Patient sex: F
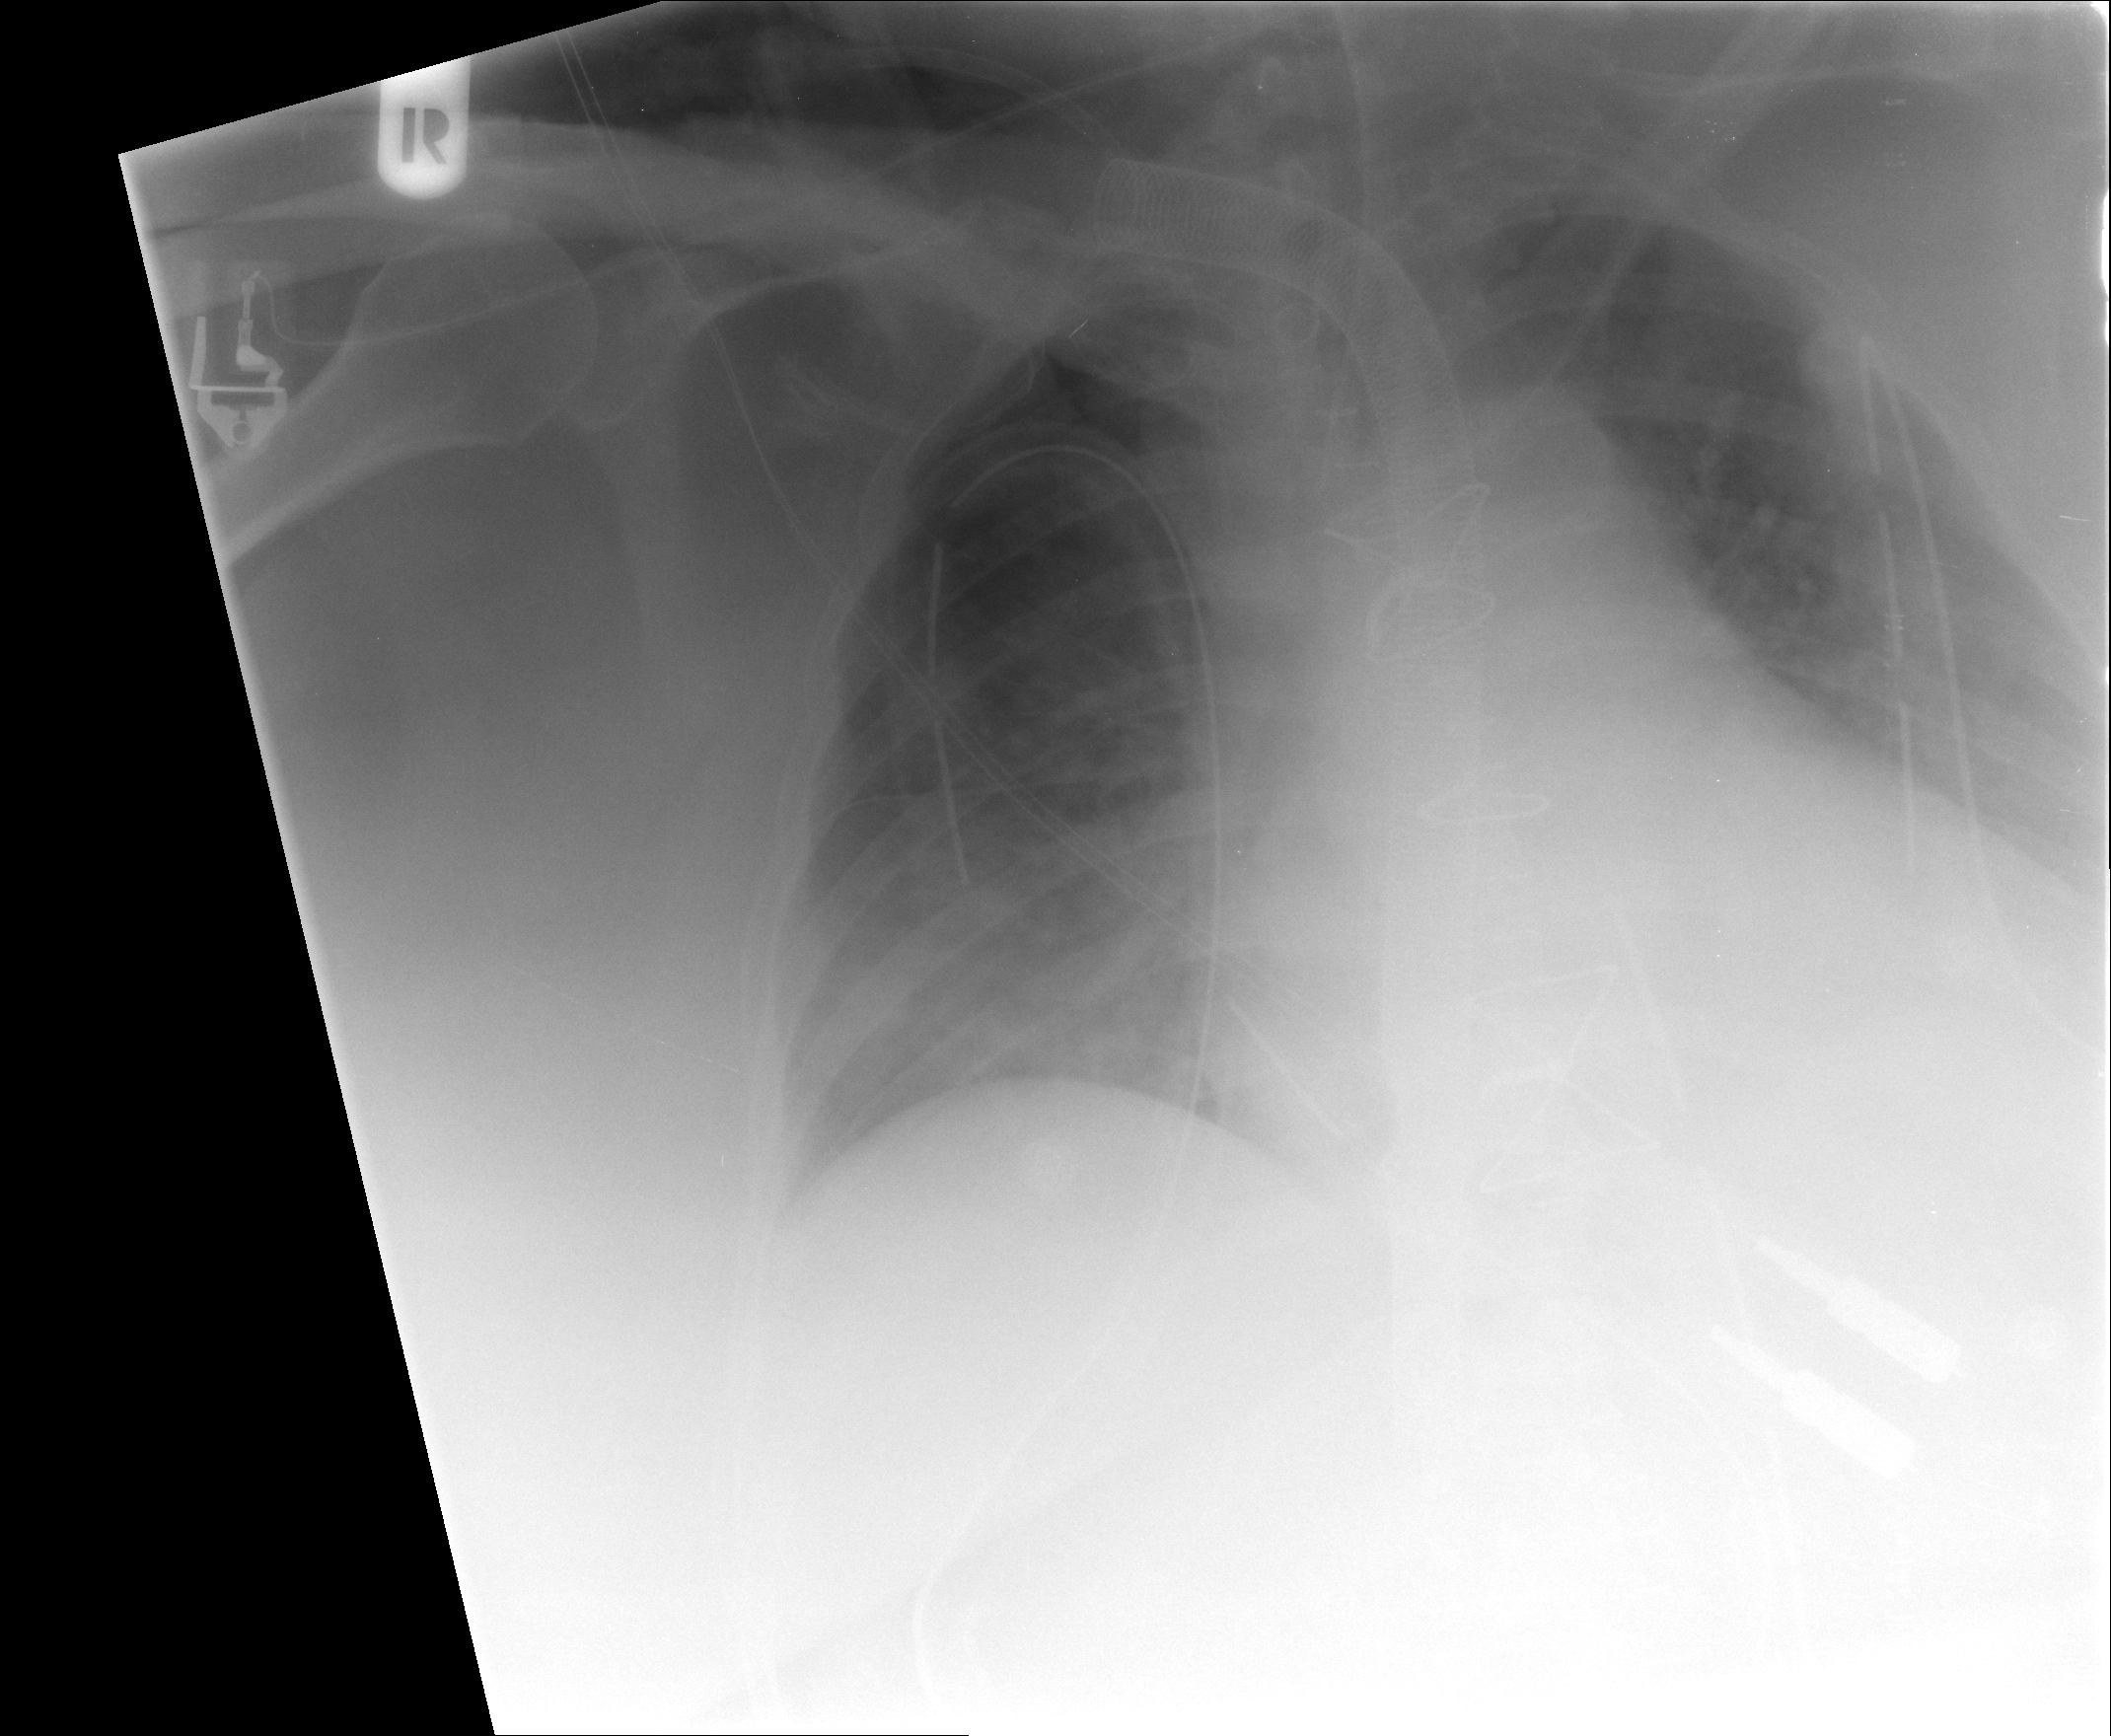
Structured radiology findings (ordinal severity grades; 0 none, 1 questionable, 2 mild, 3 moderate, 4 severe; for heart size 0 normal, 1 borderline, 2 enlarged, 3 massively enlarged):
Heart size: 3
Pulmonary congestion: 3
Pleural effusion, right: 0
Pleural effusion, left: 0
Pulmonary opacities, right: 0
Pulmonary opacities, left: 0
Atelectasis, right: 0
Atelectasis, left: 0